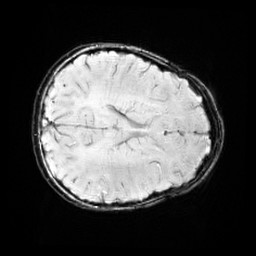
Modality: SWI
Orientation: axial
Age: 13
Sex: female
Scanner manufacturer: siemens
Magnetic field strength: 3 T
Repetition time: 0.027 s
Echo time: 0.02 s